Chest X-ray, PA view. Patient: 61 years old, sex F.
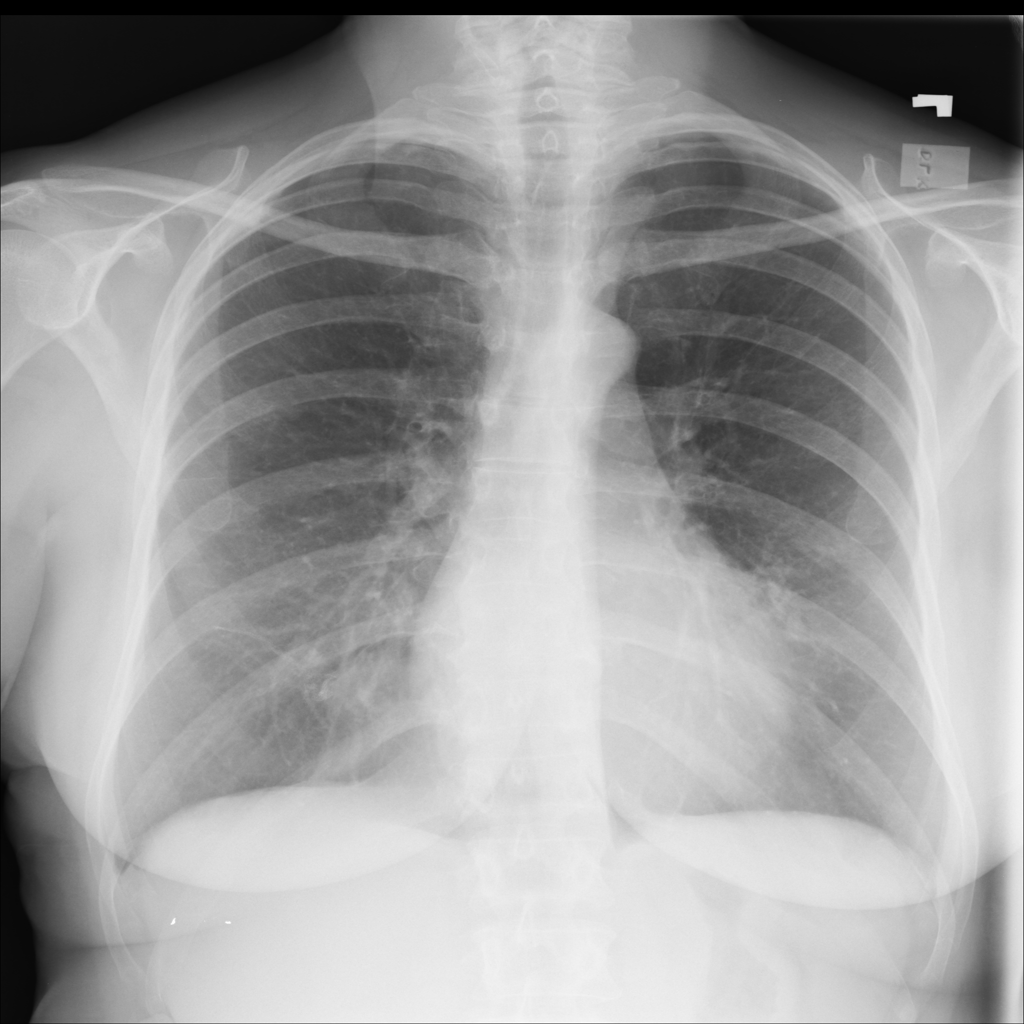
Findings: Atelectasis